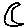
Label: moon